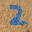
Label: 2